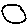
Label: circle